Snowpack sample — Rabbit Ears Pass, Jackson County, Colorado, USA (12/17/25, 1:08 PM MST)
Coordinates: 40.387, -106.625
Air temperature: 34 °F
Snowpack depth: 46 cm
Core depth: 30 cm
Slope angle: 6°, slope face: 165°
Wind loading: medium
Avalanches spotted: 0
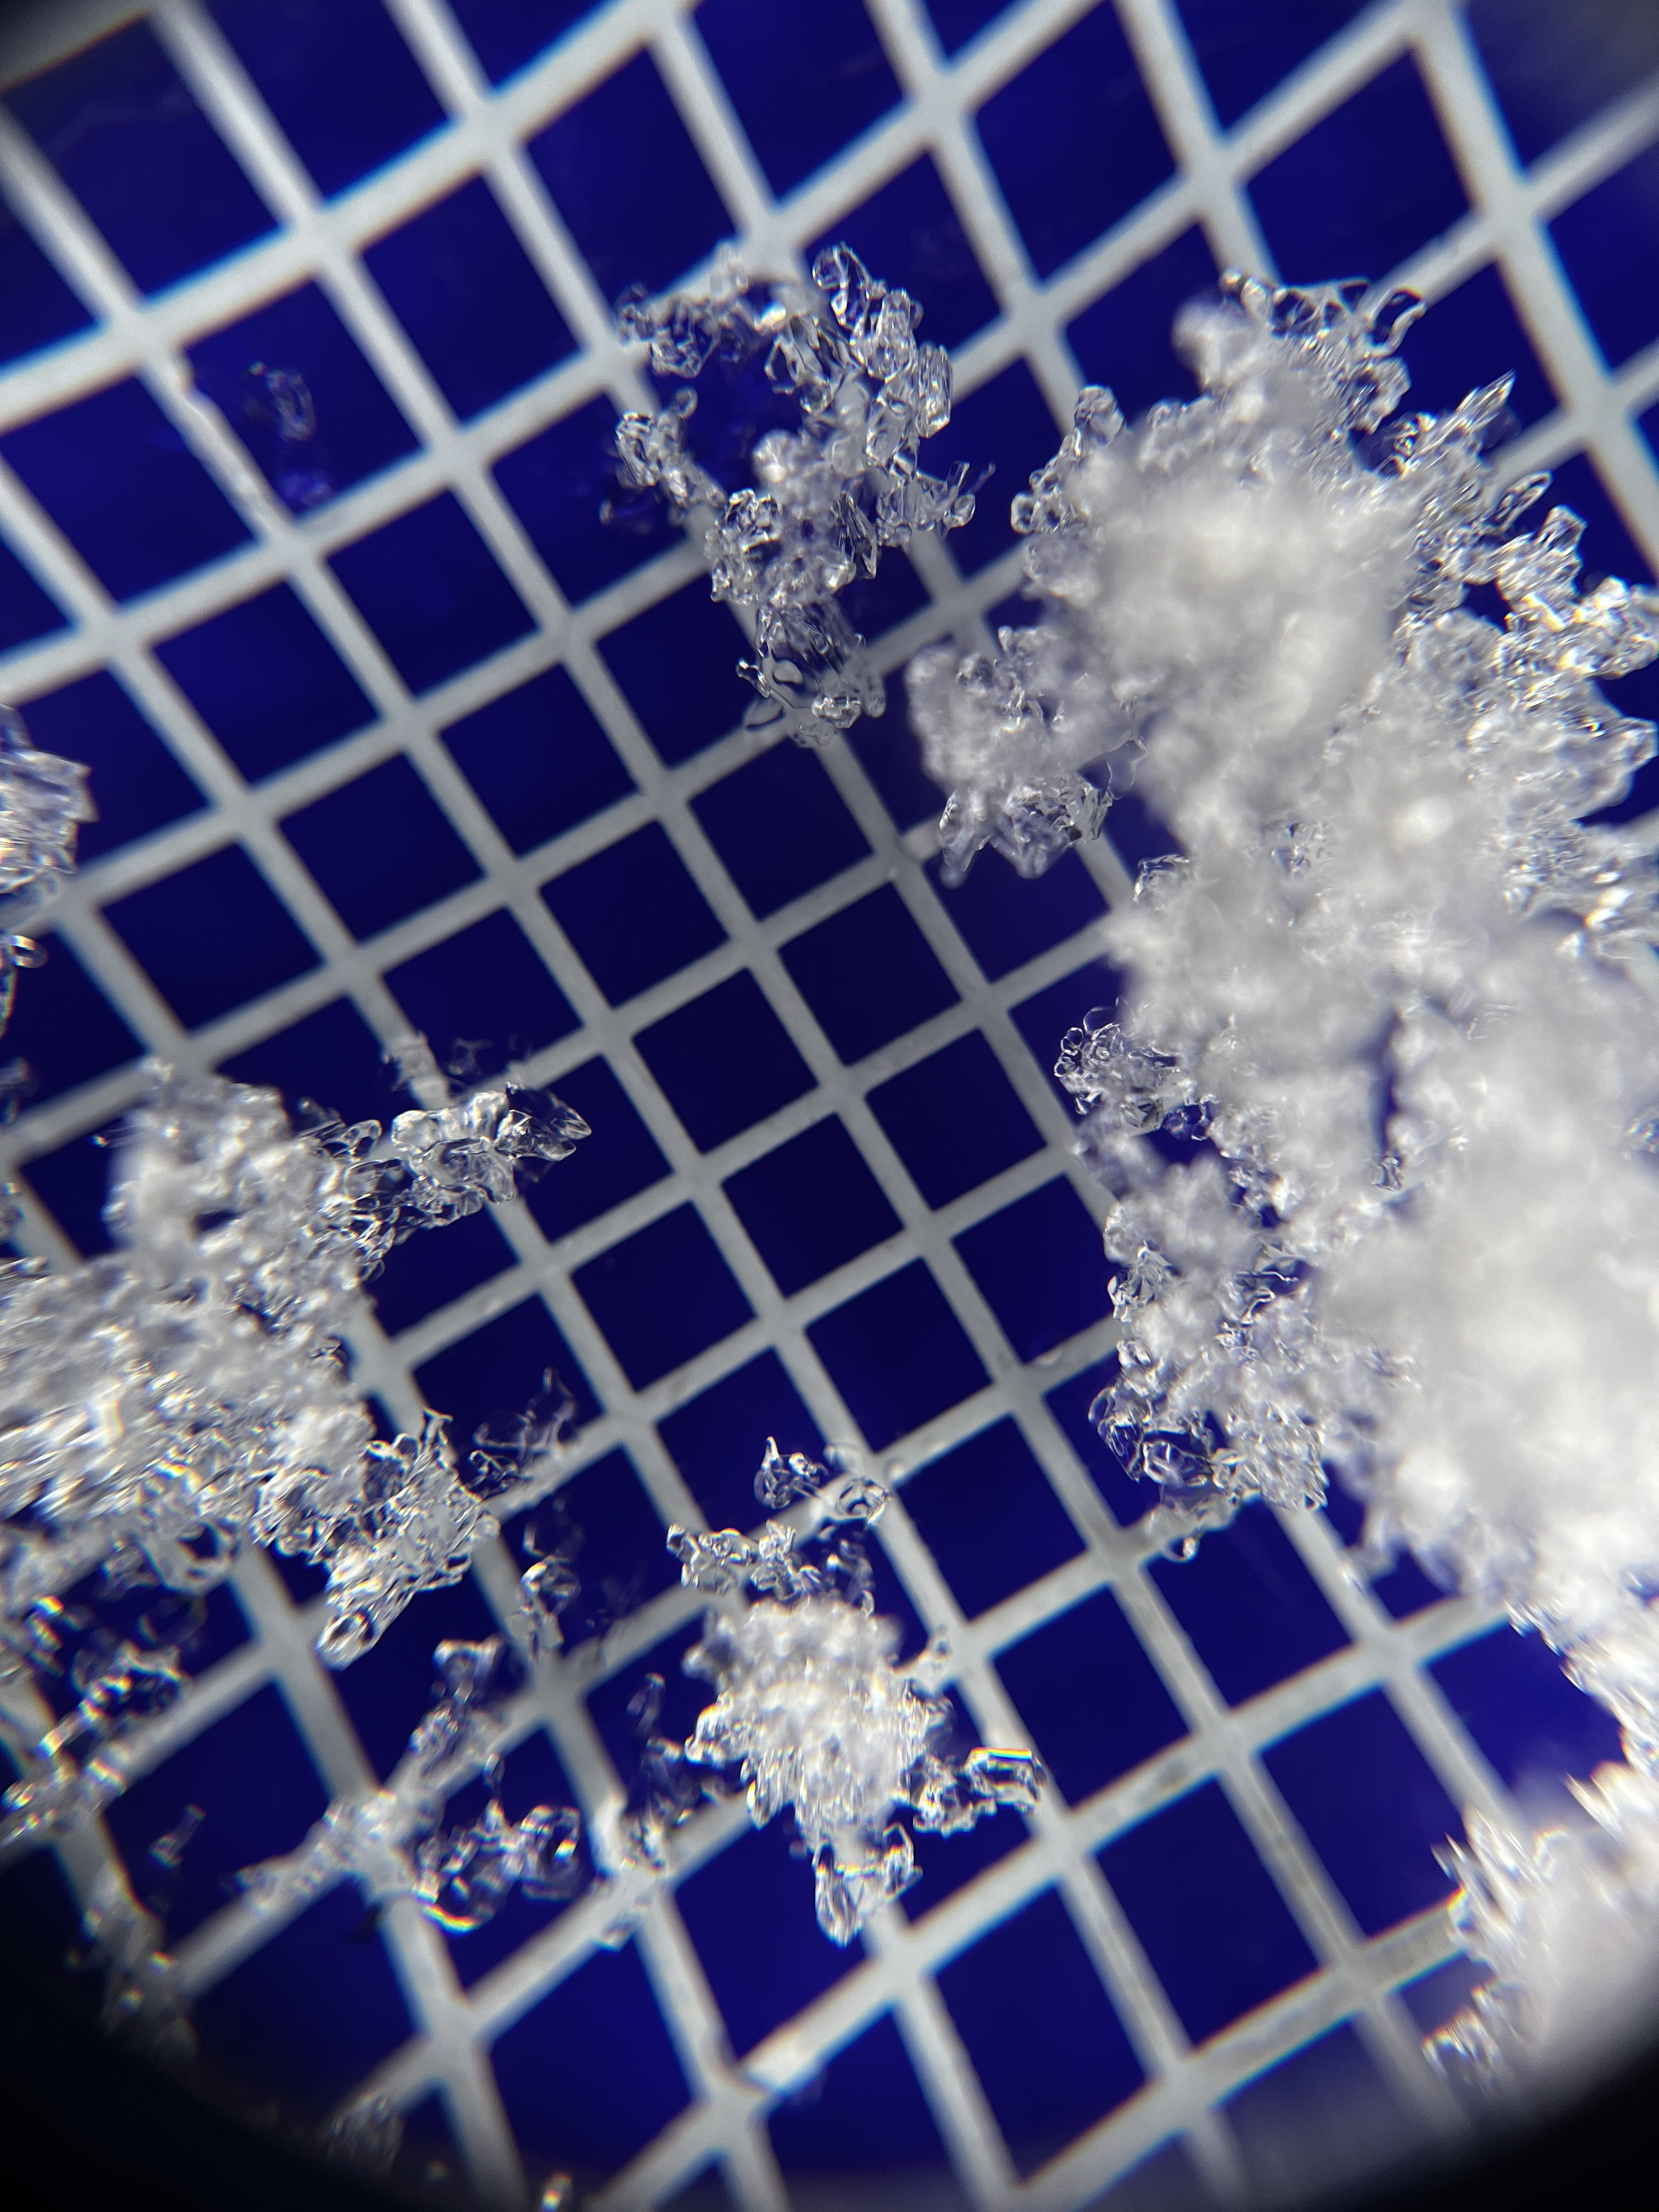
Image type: magnified_profile
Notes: No avalanches spotted nearby, although collected in a meadowy area with minimal risk on this face of the pass.